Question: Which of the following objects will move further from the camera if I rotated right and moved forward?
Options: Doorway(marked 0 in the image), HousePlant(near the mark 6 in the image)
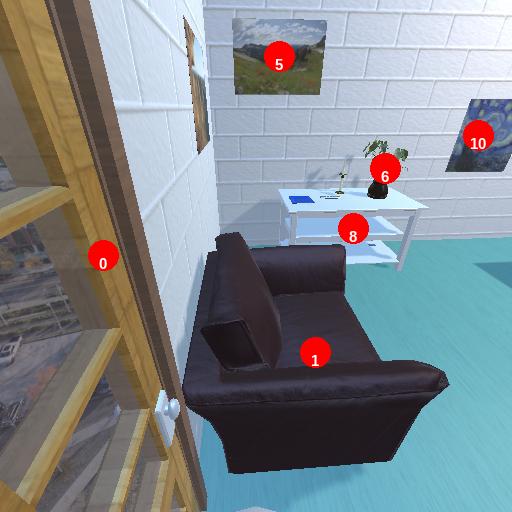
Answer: Doorway(marked 0 in the image)